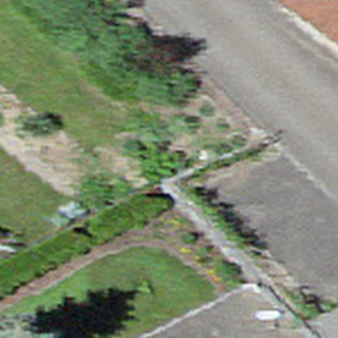
Label: other